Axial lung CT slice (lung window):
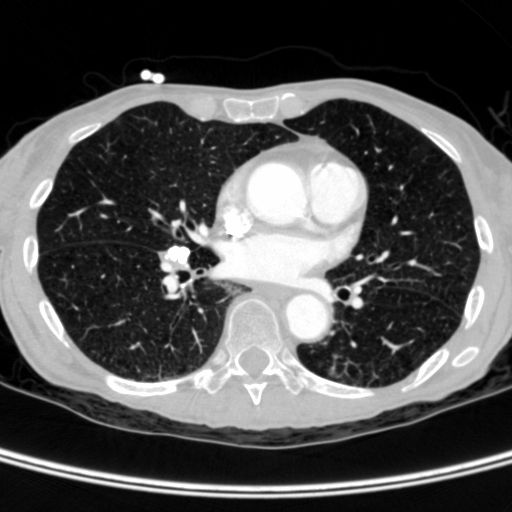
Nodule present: no